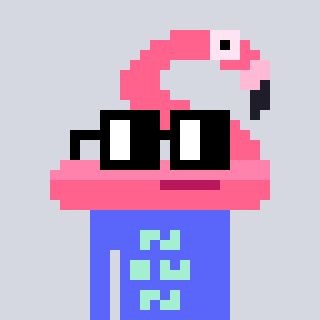
a pixel art character with square black glasses, a flamingo-shaped head and a purple-colored body on a cool background